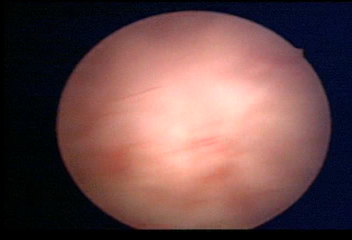
Modality: WLC
Class: Normal mucosa
Bladder cancer association: No